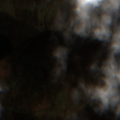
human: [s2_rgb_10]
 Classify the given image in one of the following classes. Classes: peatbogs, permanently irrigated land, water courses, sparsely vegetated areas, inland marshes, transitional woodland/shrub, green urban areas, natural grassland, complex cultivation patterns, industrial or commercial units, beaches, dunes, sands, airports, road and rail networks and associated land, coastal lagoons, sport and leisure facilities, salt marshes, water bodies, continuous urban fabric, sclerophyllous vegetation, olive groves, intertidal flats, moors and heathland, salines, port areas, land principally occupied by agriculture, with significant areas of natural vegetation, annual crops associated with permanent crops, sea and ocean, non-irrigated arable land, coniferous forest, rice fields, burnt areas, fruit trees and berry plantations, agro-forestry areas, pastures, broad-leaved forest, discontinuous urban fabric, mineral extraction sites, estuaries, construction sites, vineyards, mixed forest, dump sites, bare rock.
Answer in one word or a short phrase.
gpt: coniferous forest, natural grassland, peatbogs